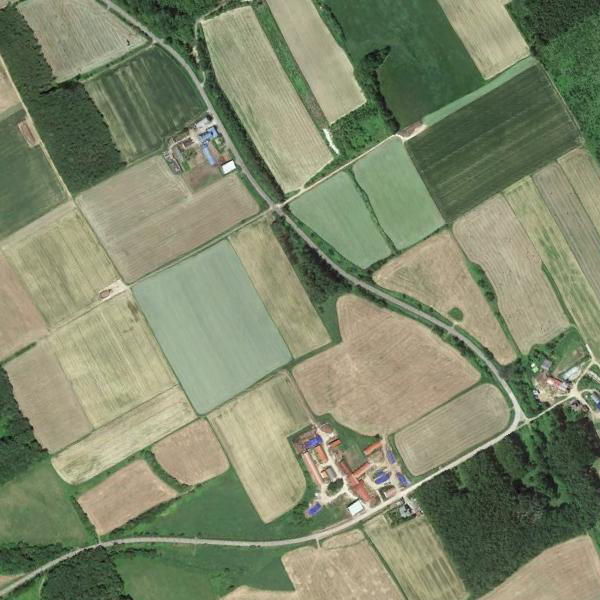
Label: Farmland